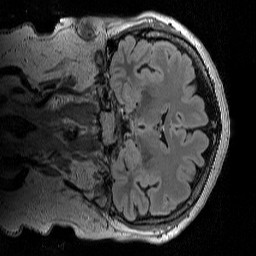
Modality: T2w
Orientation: coronal
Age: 53
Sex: female
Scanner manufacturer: siemens
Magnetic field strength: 3 T
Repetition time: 5 s
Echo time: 0.386 s